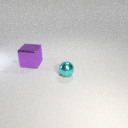
large purple metal cube to the left of small cyan metal sphere